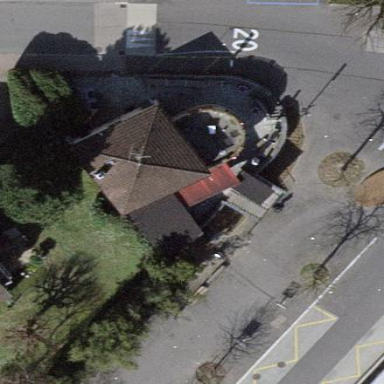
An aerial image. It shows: There is pub in the building.